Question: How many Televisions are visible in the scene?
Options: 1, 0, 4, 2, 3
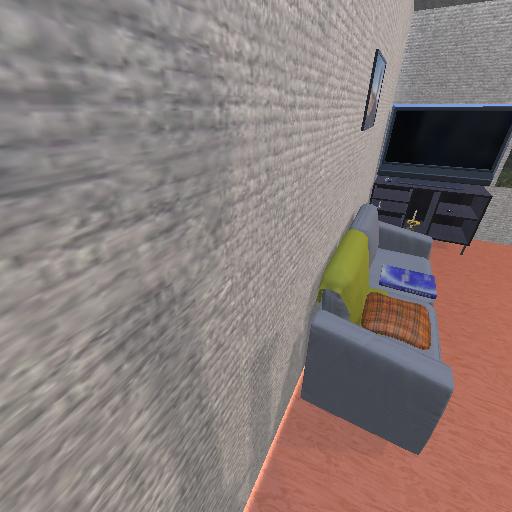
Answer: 1